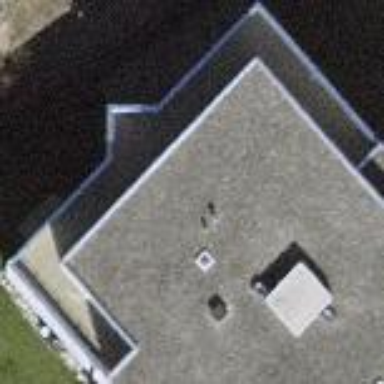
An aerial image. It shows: Building part with flat roof.